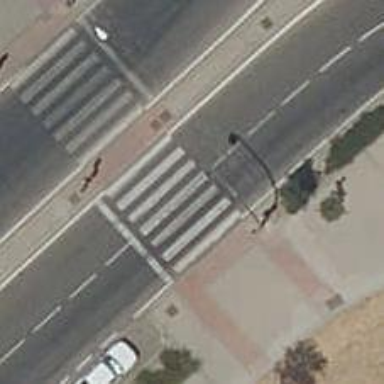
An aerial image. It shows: Crossing with traffic signals and central island.